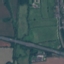
Land use / land cover class: Highway